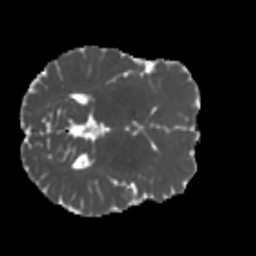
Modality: MD
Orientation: axial
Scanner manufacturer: siemens
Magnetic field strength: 3 T
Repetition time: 4 s
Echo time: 0.0594 s